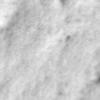
Label: no_change